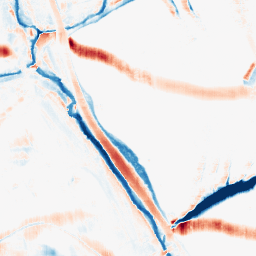
Category: morphological
Decomposition family: morphological_rect
Decomposition parameters: operation: average
width: 10
height: 20
Upsampling method: edge_directed
Upsampling parameters: scale: 2
Upsampling scale: 2